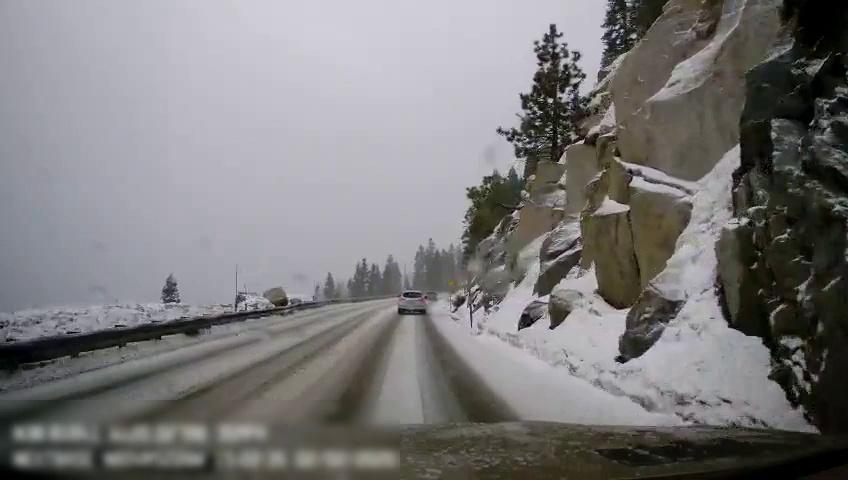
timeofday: Day
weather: Snowy
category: Drivable Space
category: Vehicles | SUV
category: Vehicles | Car